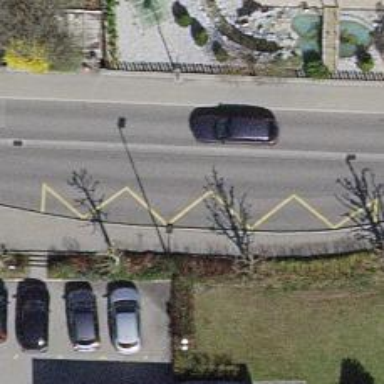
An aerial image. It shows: Platform for public transport on the road.